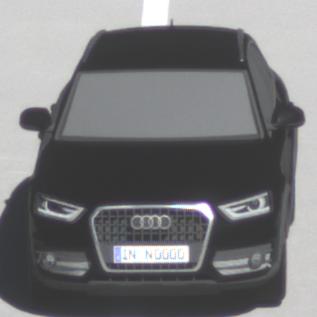
Make: Audi
Model: Q3 1.4 TFSI
Detailed model: Q3 (8U)
Model produced from: 2013/07
Model produced until: 2014/10
Doors: 5
Color: black
Road condition: dry road
Daytime: midday
Contrast: high contrast